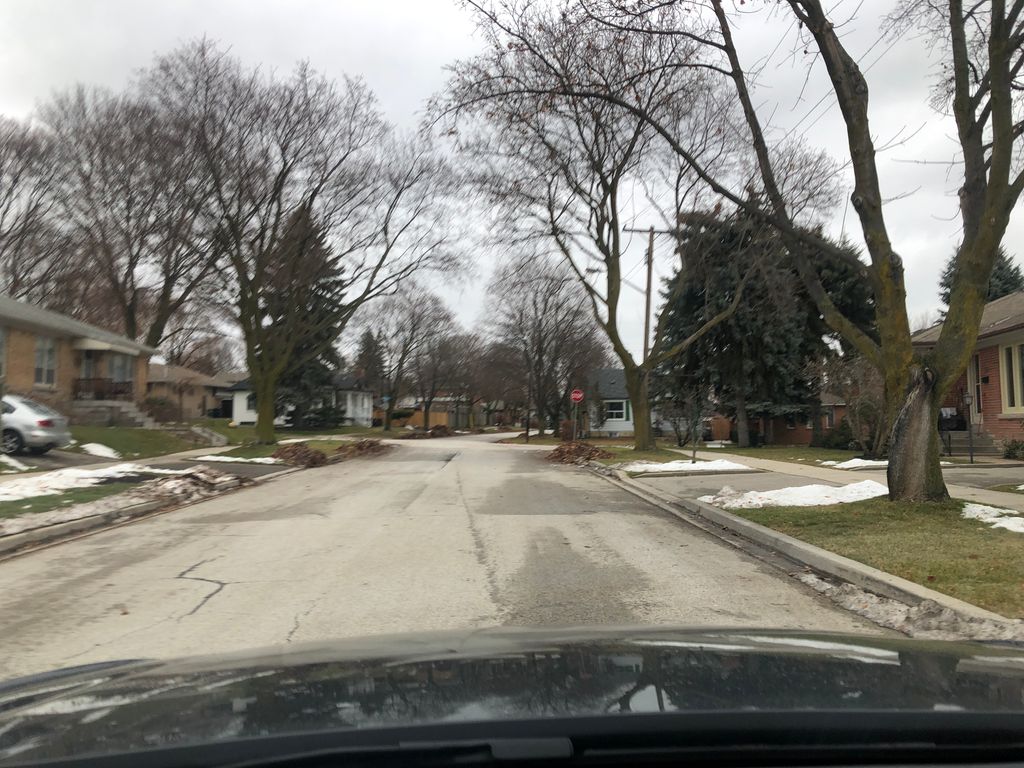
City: toronto